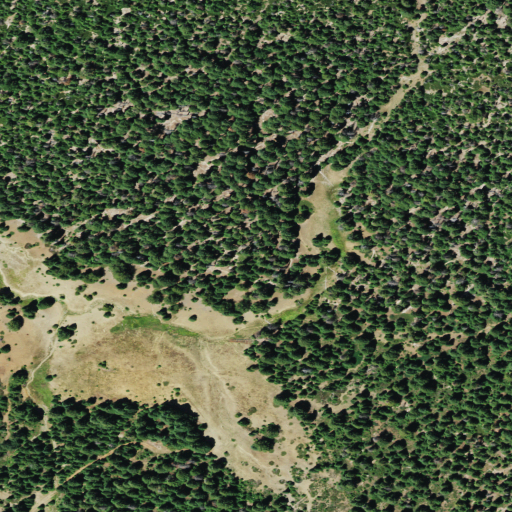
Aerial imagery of plain(s) in California named Horse Pasture containing grassland, shrub, and evergreen forest